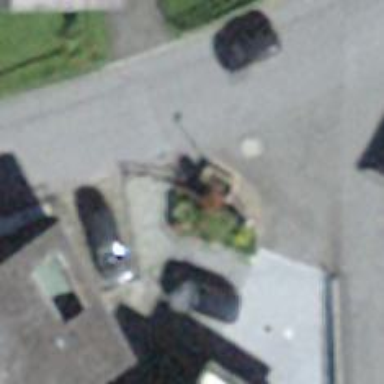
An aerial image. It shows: Fountain.